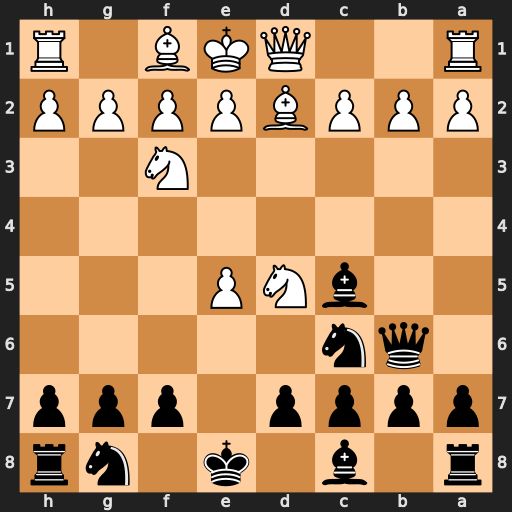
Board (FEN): r1b1k1nr/pppp1ppp/1qn5/2bNP3/8/5N2/PPPBPPPP/R2QKB1R
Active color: b
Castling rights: KQkq
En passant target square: -
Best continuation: Bxf2#